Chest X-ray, AP view. Patient: 55 years old, sex F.
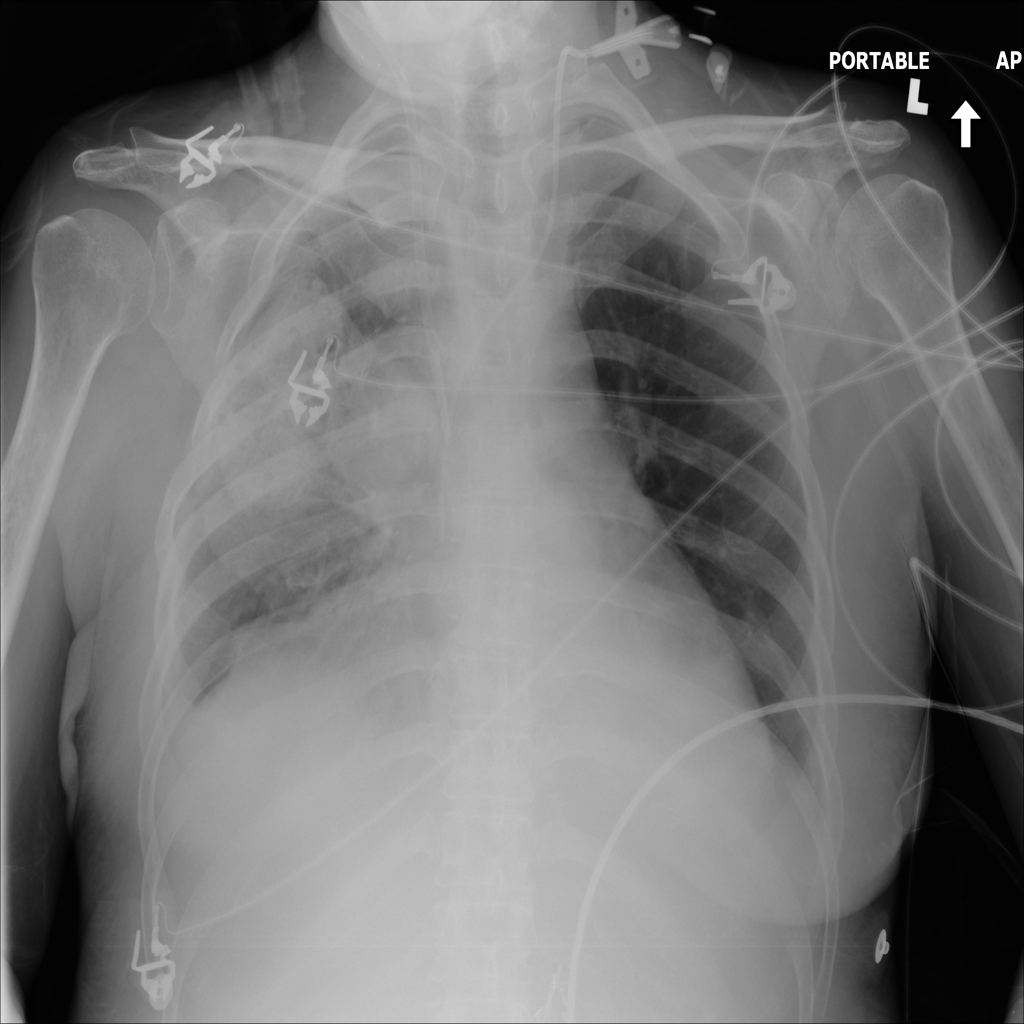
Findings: Effusion